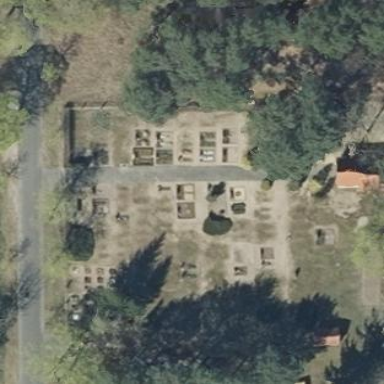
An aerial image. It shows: Cemetery.